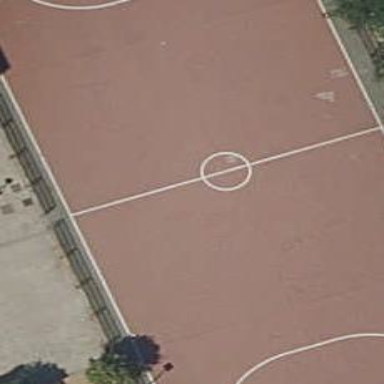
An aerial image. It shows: Soccer pitch for leisureland activities.